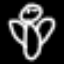
Label: angel